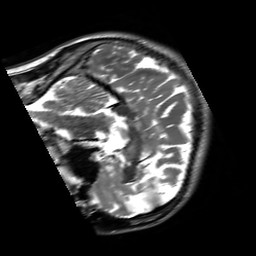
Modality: T2w
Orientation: sagittal
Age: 24
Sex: male
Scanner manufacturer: siemens
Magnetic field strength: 3 T
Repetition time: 8.53 s
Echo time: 0.091 s